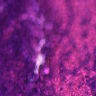
Metastatic tissue present: no